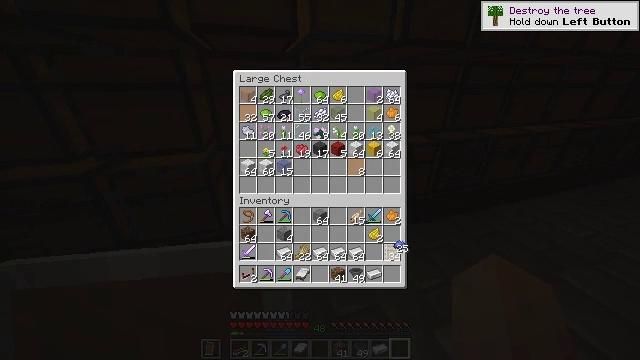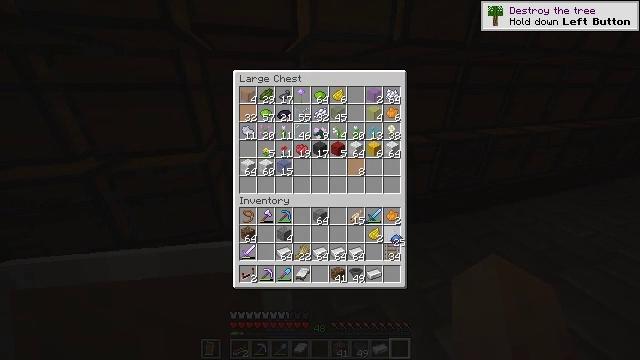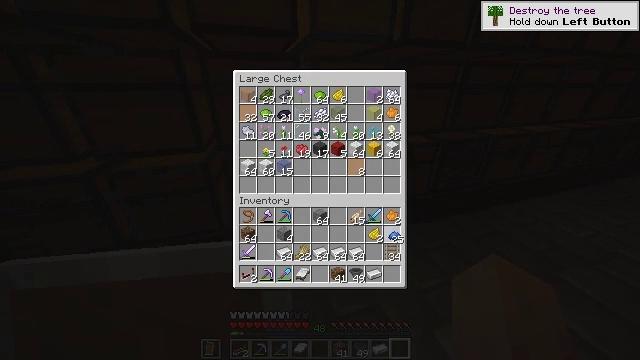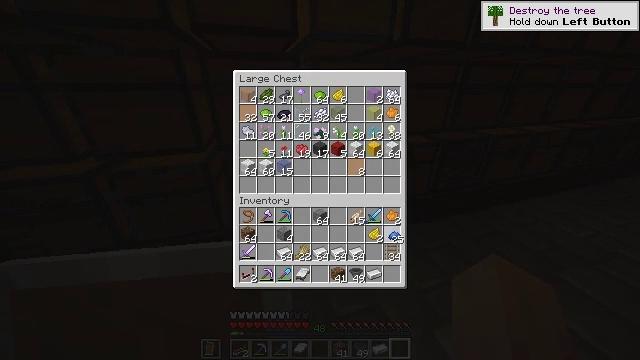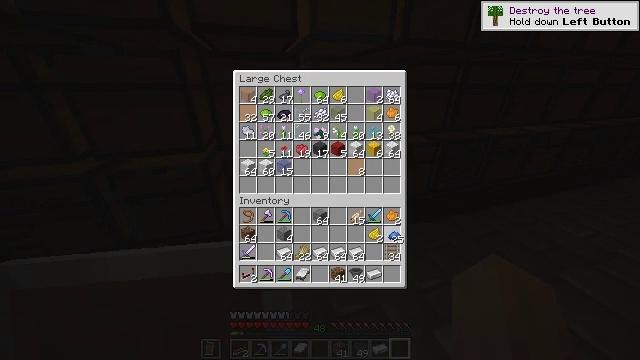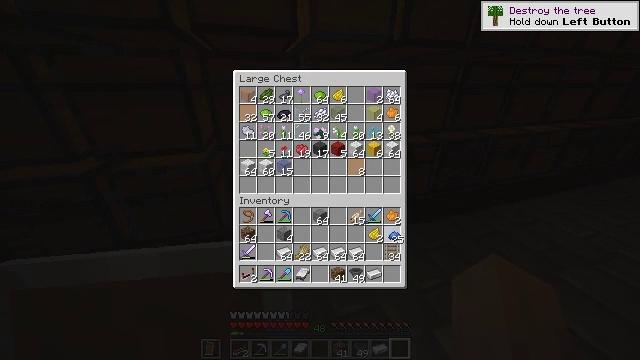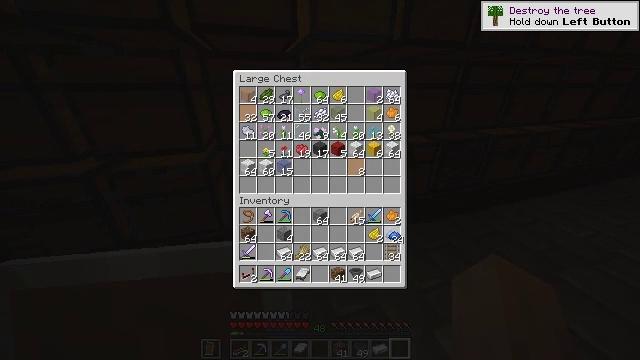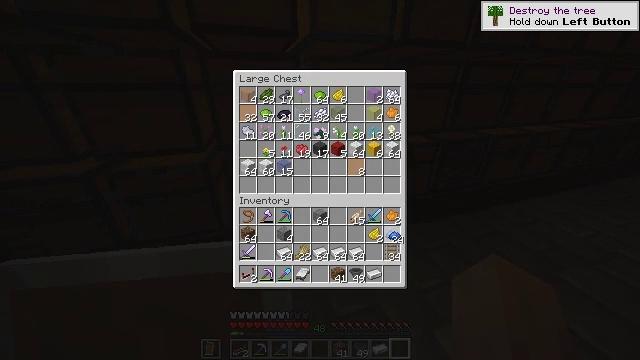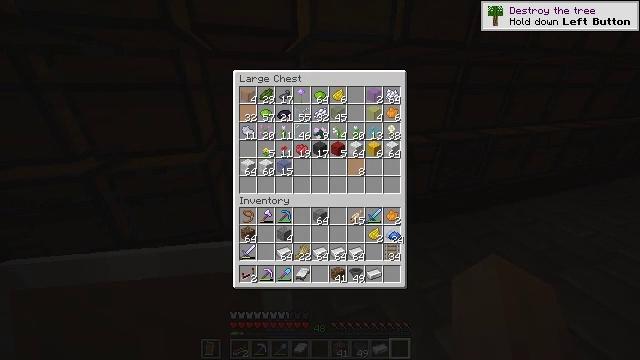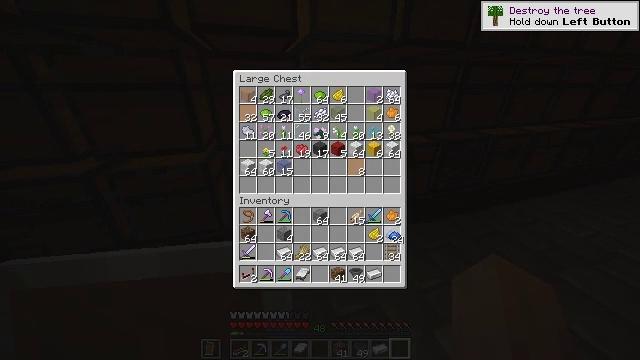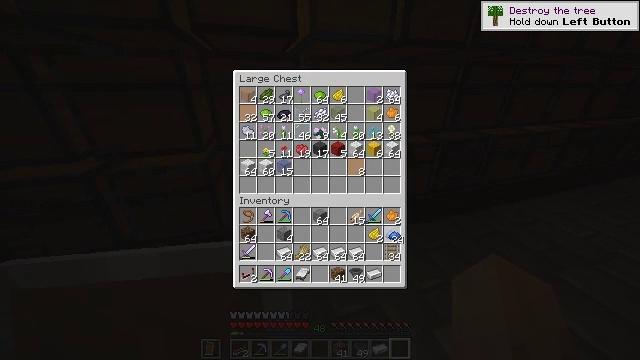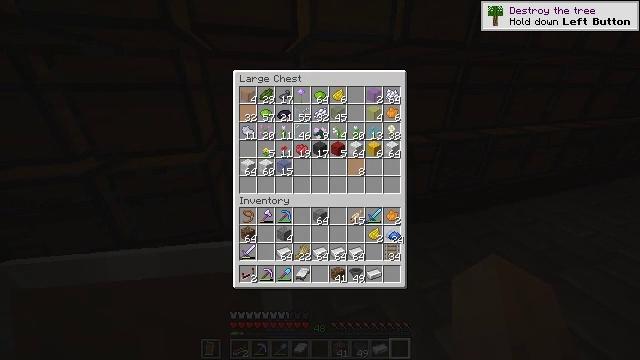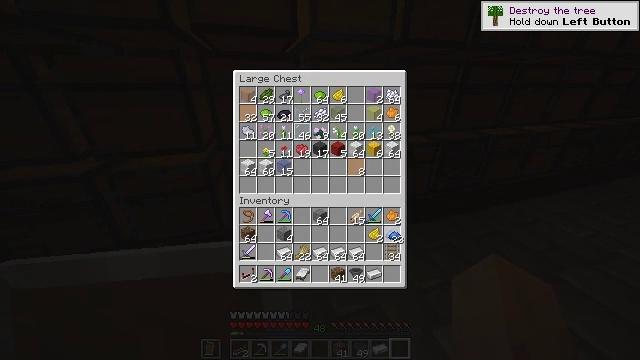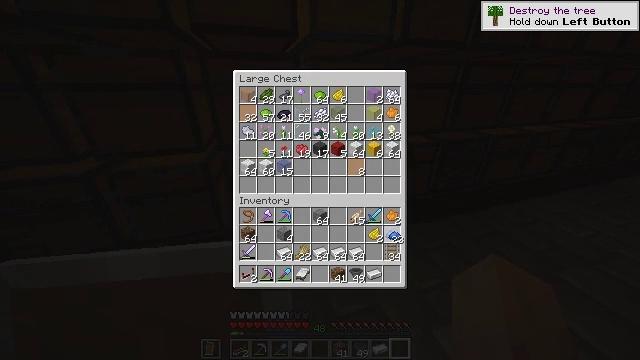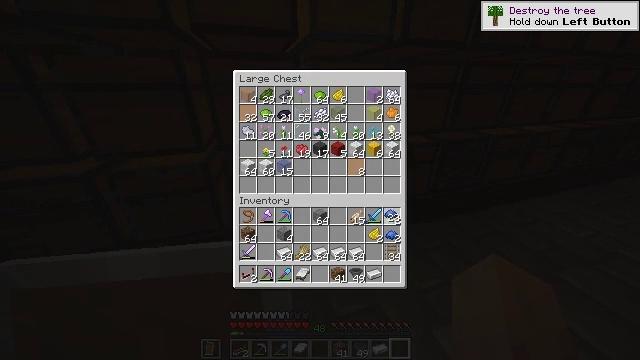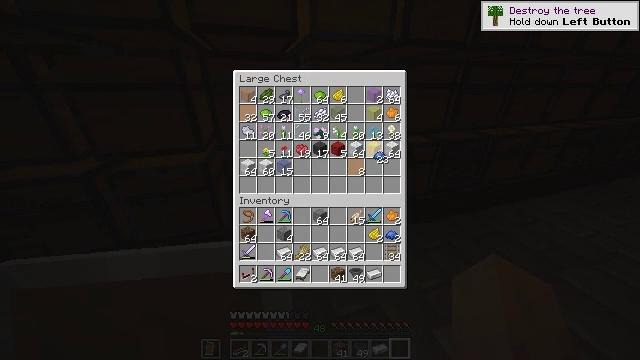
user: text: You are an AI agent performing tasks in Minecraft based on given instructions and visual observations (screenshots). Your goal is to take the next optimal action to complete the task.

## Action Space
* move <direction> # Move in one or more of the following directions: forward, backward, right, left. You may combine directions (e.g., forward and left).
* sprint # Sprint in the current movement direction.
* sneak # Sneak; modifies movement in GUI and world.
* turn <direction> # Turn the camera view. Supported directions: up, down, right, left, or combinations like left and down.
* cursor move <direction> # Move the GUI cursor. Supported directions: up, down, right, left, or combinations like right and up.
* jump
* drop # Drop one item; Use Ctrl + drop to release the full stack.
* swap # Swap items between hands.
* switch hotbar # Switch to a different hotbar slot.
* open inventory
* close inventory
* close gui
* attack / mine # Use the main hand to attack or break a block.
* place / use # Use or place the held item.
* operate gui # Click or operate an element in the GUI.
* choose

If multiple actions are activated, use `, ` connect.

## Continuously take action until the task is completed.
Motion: motion action
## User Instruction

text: Use the crafting table to craft magenta dye.
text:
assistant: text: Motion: no_op
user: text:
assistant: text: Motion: no_op
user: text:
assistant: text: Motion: no_op
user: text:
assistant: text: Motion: choose
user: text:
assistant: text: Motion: choose
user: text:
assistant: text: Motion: no_op
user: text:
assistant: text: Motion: no_op
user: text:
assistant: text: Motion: no_op
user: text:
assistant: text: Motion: no_op
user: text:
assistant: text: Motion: choose
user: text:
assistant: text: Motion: choose
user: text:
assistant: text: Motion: no_op
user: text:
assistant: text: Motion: no_op
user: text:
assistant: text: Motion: cursor move up
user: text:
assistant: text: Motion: cursor move left and up
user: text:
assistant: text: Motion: cursor move left and up
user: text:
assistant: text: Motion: cursor move up
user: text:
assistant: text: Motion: cursor move up
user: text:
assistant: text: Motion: no_op
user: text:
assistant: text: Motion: cursor move left and down
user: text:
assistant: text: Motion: no_op
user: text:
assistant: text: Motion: no_op
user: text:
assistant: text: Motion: operate gui
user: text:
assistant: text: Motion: operate gui
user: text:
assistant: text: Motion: no_op
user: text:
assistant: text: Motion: no_op
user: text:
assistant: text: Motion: no_op
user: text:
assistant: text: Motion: cursor move down
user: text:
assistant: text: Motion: cursor move left and down
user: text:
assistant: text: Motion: cursor move left and down